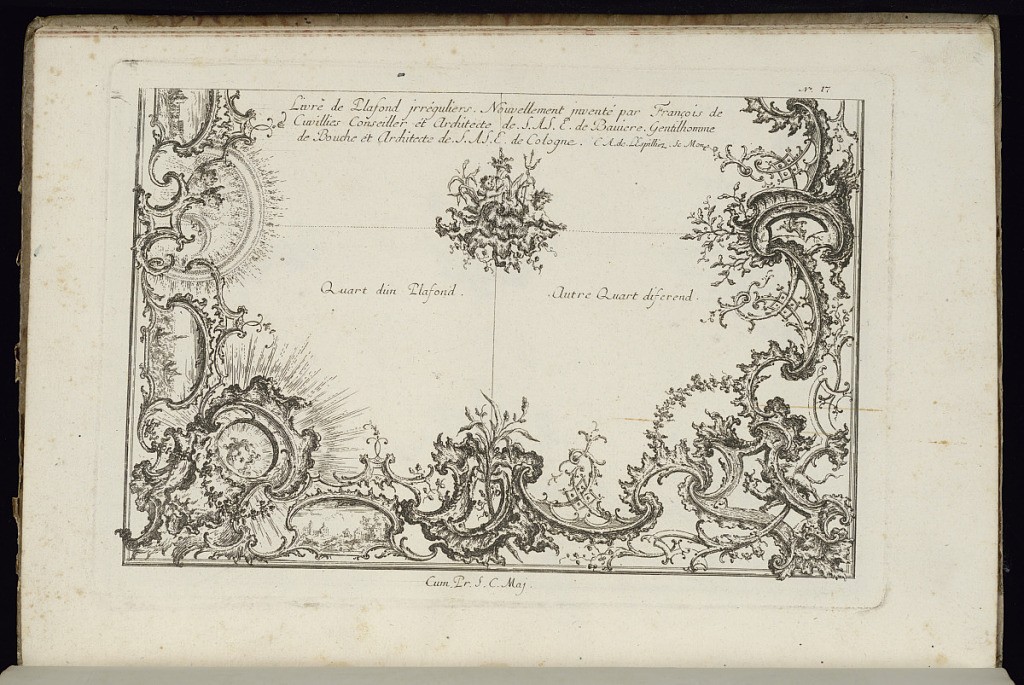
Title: Title Page
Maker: François de Cuvilliés the Elder, Belgian, 1695 - 1768
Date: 1740–68
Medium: Etching and engraving on paper
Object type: Bound print
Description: Title plate, design for two quarters of a rocaille ceiling with alternate suggestions divided by a central rosette.